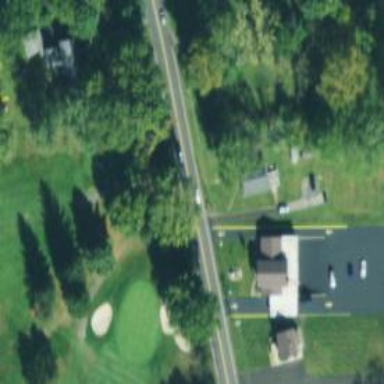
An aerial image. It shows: Footway that doubles as golf path.